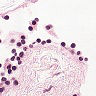
Metastatic tissue present: no